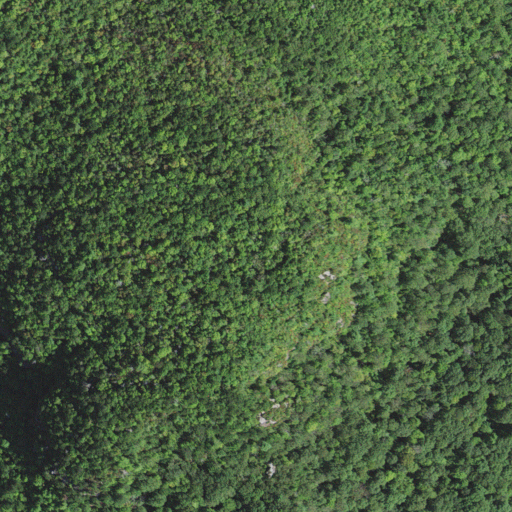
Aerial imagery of mountain in North Carolina named Sitting Bear Mountain containing mixed forest, deciduous forest, and evergreen forest